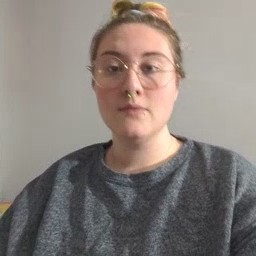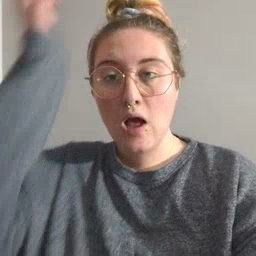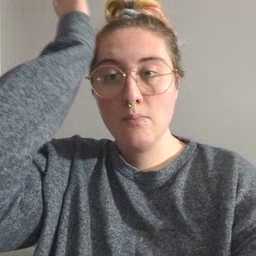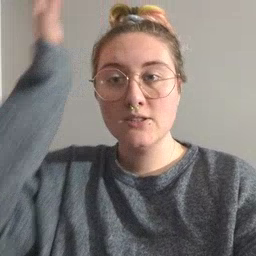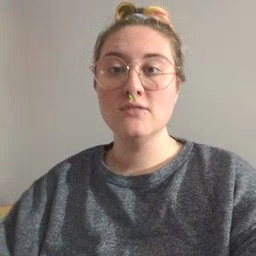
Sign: garbage